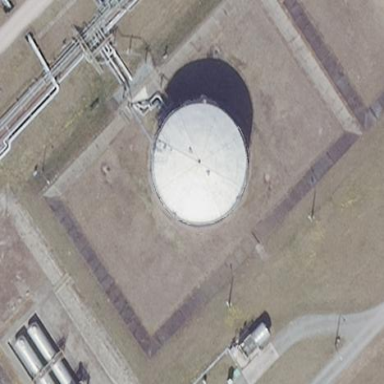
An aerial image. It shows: Storage tank which is man-made and housed in building.